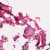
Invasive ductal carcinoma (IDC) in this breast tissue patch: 0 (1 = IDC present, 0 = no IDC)